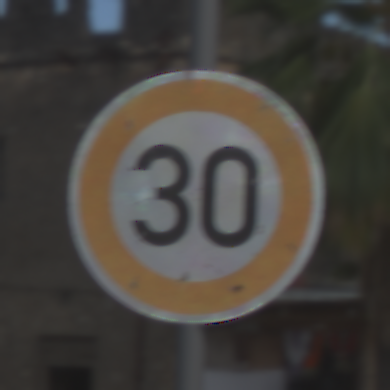
Verkehrszeichen: Geschwindigkeit30
Umgebung: Outdoor, Suburban
Tageszeit: MorningAfternoon
Wetter: PartlyCloudy
Licht: Natural
Jahreszeit: NotSpecified
Kontrast: LowContrast